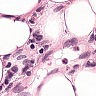
Metastatic tissue present: yes